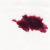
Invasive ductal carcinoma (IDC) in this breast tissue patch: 0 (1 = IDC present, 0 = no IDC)